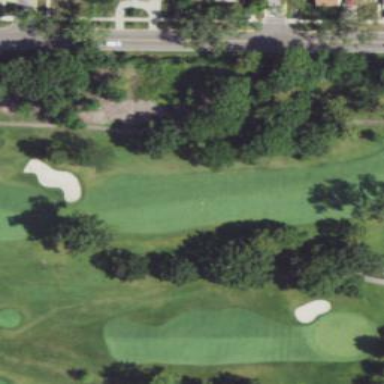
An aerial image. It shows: Well-maintained grassy area designated as golf fairway. It is part of golf sport facility.